Question: I am trying to make a form for user creation through django. The user(henceforth developer) can choose from a list of supervisors to get himself registered. Problem is, I am not getting the list of all the supervisors from the query. When I use objects.get(), I receive an error that 2 objects were received. That means that the queries are getting the rows from the database.
'''
from django.db import models
class UserProfile(models.Model):
name = models.CharField(max_length=50,verbose_name="Name")
login = models.CharField(max_length=(25),verbose_name="Login")
password = models.CharField(max_length=100, verbose_name="Password")
phone = models.CharField(max_length=20, verbose_name="Phone number", null=True, default=None, blank=True)
born_date = models.DateField(verbose_name="Born date" , null=True,default=None, blank=True)
last_connection = models.DateTimeField(verbose_name="Date of last connection" , null=True, default=None, blank=True)
email = models.EmailField(verbose_name="Email")
years_seniority = models.IntegerField(verbose_name="Seniority", default=0)
date_created = models.DateField(verbose_name="Date of Birthday", auto_now_add=True)
def __str__(self):
return self.name
class Supervisor(UserProfile):
specialisation = models.CharField(max_length=50, verbose_name="Specialisation")
class Developer(UserProfile):
supervisor = models.ForeignKey(Supervisor, verbose_name="Supervisor")
'''
The form view -
'''
from django.shortcuts import render
from django.http import HttpResponse
from TasksManager.models import Supervisor, Developer
# View for create_developer
def page(request):
error = False
# If form has posted
if request.POST:
if 'name' in request.POST:
name = request.POST.get('name', '')
else:
error=True
if 'login' in request.POST:
login = request.POST.get('login', '')
else:
error=True
if 'password' in request.POST:
password = request.POST.get('password', '')
else:
error=True
if 'supervisor' in request.POST:
supervisor_id = request.POST.get('supervisor', '')
else:
error=True
if not error:
supervisor = Supervisor.objects.get(id = supervisor_id)
new_dev = Developer(name=name, login=login, password=password,supervisor=supervisor)
new_dev.save()
return HttpResponse("Developer added")
else:
return HttpResponse("An error as occured")
else:
supervisors_list = Supervisor.objects.all()
return render(request, 'en/public/create_developer.html')
'''
template
'''
{% extends "base.html" %}
{% block title_html %}
Create Developer
{% endblock %}
{% block h1 %}
Create Developer
{% endblock %}
{% block article_content %}
<form method="post" action="{% url 'create_developer' %}" >
<table>
<tr>
<td>Name</td>
<td>
<input type="text" name="name" />
</td>
</tr>
<tr>
<td>Login</td>
<td>
<input type="text" name="login" />
</td>
</tr>
<tr>
<td>Password</td>
<td>
<input type="text" name="password" />
</td>
</tr>
<tr>
<td>Supervisor</td>
<td>
<select name="supervisor">
{% for supervisor in supervisors_list %}
<option value="{{ supervisor.id }}">{{ supervisor.name}}</option>
{% endfor %}
</select>
</td>
</tr>
<tr>
<td></td>
<td>
<input type="submit" value="Valid" />
</td>
</tr>
</table>
</form>
{% endblock %}
'''
The select list should show the list. But I am getting an empty list there. The output of is zero.
How to debug this?

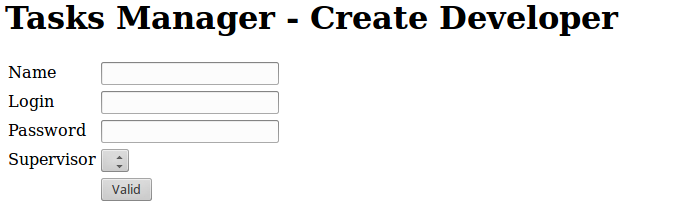
Answer: You have to pass context to the html:
'''
from django.shortcuts import render
from django.http import HttpResponse
from TasksManager.models import Supervisor, Developer
# View for create_developer
def page(request):
error = False
# If form has posted
if request.POST:
if 'name' in request.POST:
name = request.POST.get('name', '')
else:
error=True
if 'login' in request.POST:
login = request.POST.get('login', '')
else:
error=True
if 'password' in request.POST:
password = request.POST.get('password', '')
else:
error=True
if 'supervisor' in request.POST:
supervisor_id = request.POST.get('supervisor', '')
else:
error=True
if not error:
supervisor = Supervisor.objects.get(id = supervisor_id)
new_dev = Developer(name=name, login=login, password=password,supervisor=supervisor)
new_dev.save()
return HttpResponse("Developer added")
else:
return HttpResponse("An error as occured")
else:
supervisors_list = Supervisor.objects.all()
return render(request, 'en/public/create_developer.html', {'supervisors_list' : supervisors_list})
'''